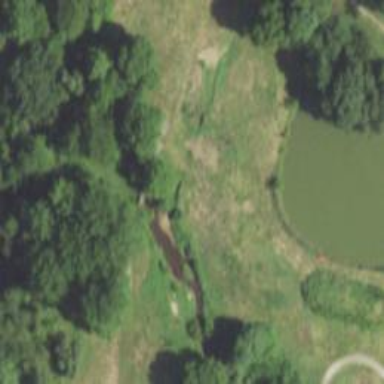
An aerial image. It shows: Bridge over golf cart path.